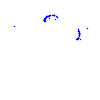
Particle: proton